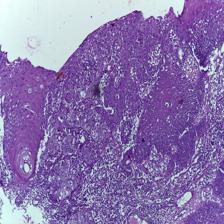
Diagnosis: OSCC